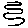
Label: zigzag